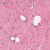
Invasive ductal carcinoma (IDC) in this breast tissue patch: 0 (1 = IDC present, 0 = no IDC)